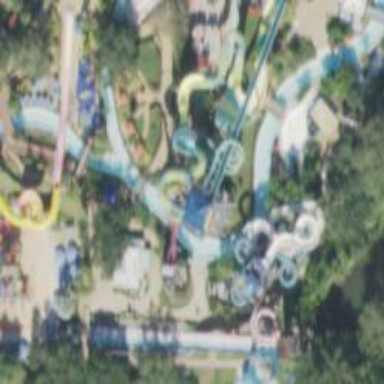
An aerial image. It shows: Water slide attraction.